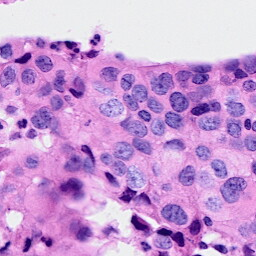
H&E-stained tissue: Breast